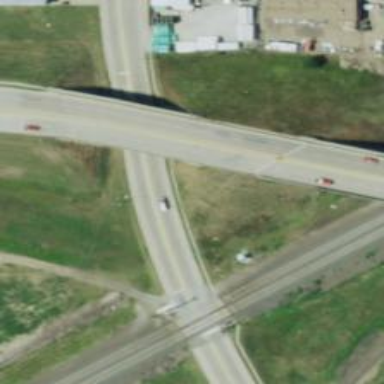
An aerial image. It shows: Viaduct bridge on trunk highway.